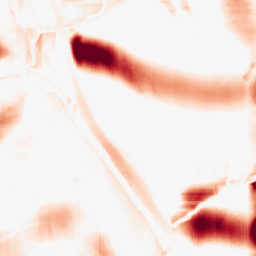
Category: morphological
Decomposition family: rolling_ball
Decomposition parameters: radius: 25
Upsampling method: cubic_catmull_rom
Upsampling parameters: scale: 8
Upsampling scale: 8